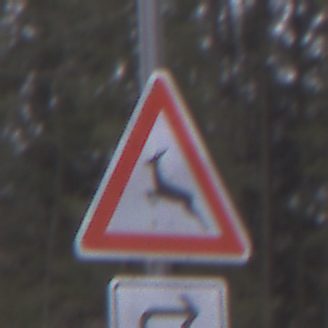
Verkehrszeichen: WildwechselRechts
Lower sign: RichtungsangabeDurchPfeile5
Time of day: Midday
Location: Outdoor (Nature)
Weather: Overcast
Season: Autumn
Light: Natural